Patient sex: M
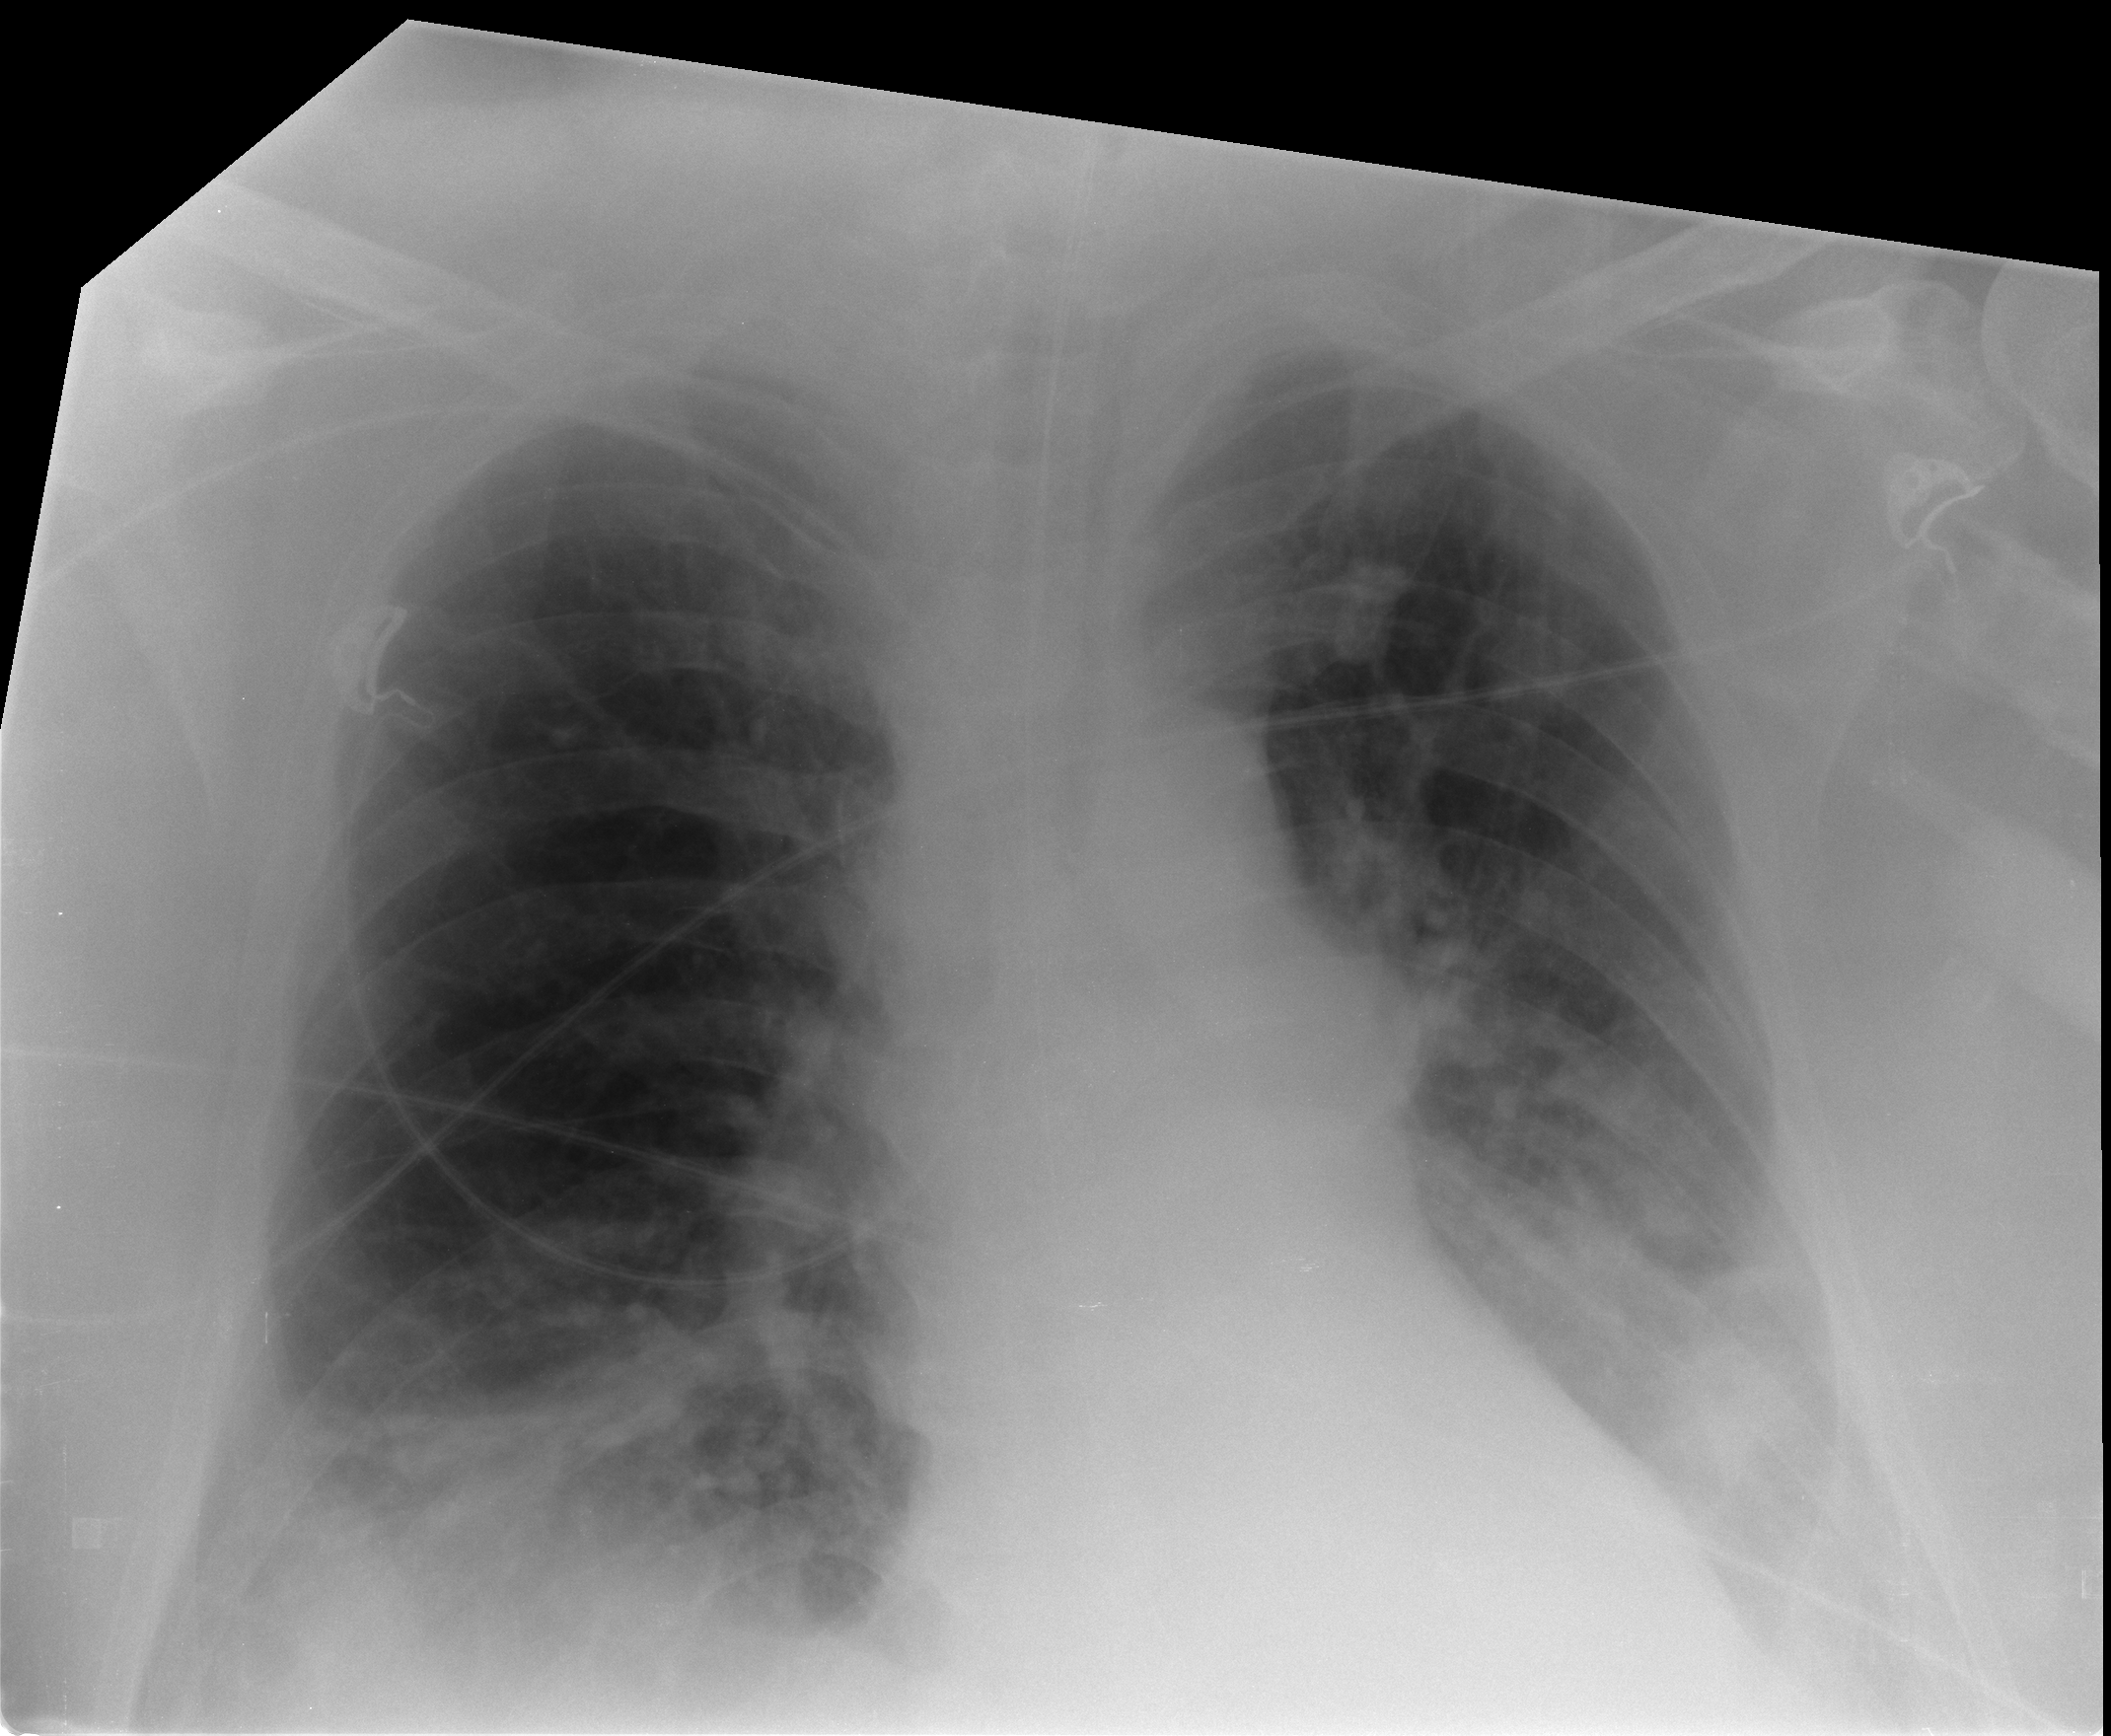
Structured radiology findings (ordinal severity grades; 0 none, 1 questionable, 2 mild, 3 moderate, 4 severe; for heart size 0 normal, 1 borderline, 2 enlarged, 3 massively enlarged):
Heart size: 0
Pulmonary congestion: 0
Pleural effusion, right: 2
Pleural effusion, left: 2
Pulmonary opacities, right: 1
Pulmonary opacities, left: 1
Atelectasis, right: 2
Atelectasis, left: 2